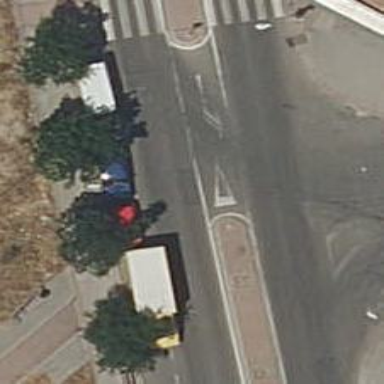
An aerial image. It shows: Tertiary road with shared cycle lane.